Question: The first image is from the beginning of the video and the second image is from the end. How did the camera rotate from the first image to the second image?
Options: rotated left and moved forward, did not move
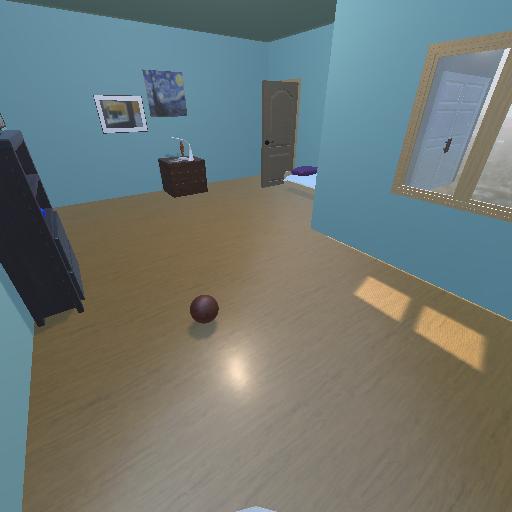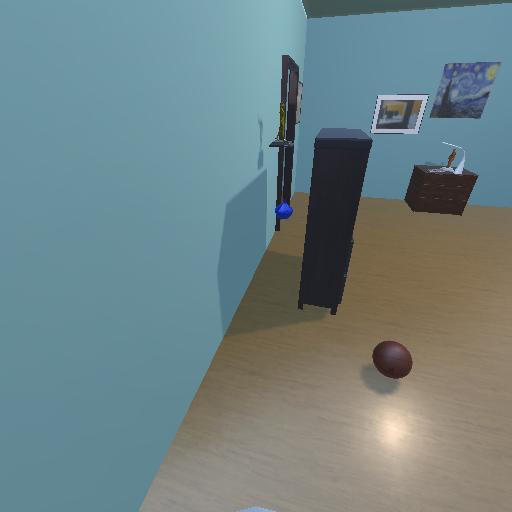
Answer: rotated left and moved forward